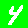
Digit: 4